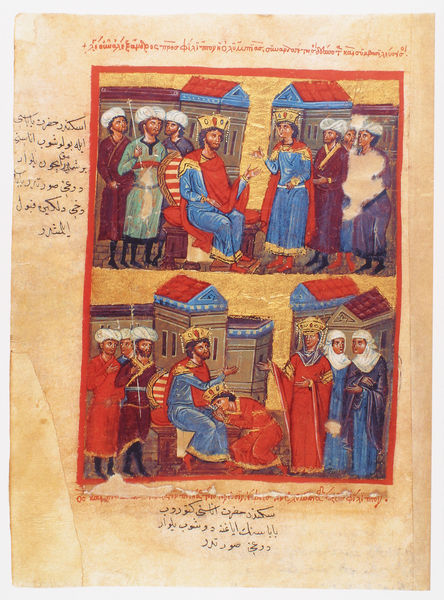
Titel: Der griechische Alexanderroman
Institution: Venedig, Hellenic Institute Codex Gr. 5
Schlagwörter: blau, umhang, frauen, frau, männer, rot, häuser, krone, schrift, dächer, könig, soldaten, thron, sprechen, kopftuch, schriftzeichen, buch, buchseite, arabisch, mittelalter, kopftücher, könige, turban, miniatur, demut, kniefall, king, erzählung, zweigeteilt, kommunizieren, kopftuvh, mitelalter, synchrondarstellung, neiderknien